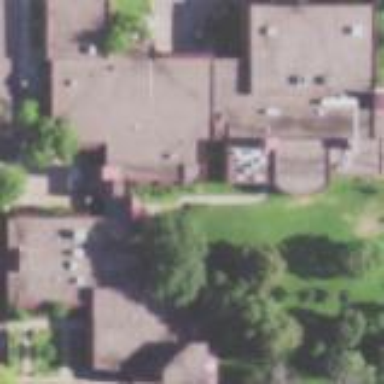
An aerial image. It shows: Community centre building.